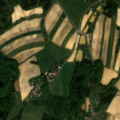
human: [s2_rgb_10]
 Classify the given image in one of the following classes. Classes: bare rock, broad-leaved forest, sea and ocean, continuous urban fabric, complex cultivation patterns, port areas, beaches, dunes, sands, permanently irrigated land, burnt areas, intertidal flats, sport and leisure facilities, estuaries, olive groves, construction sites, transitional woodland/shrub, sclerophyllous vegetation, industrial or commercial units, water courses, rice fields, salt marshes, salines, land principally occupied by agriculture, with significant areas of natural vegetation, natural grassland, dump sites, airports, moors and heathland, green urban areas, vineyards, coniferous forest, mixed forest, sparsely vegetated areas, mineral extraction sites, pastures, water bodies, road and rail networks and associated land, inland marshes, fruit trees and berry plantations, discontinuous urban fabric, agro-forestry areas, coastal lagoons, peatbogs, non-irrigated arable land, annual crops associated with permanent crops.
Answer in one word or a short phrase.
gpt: non-irrigated arable land, complex cultivation patterns, mixed forest